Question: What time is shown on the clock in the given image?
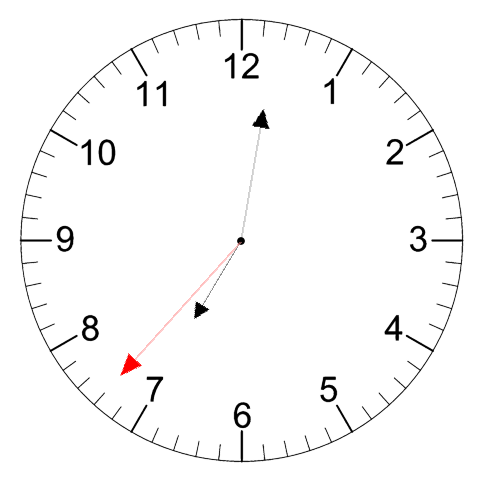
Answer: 07:01:37